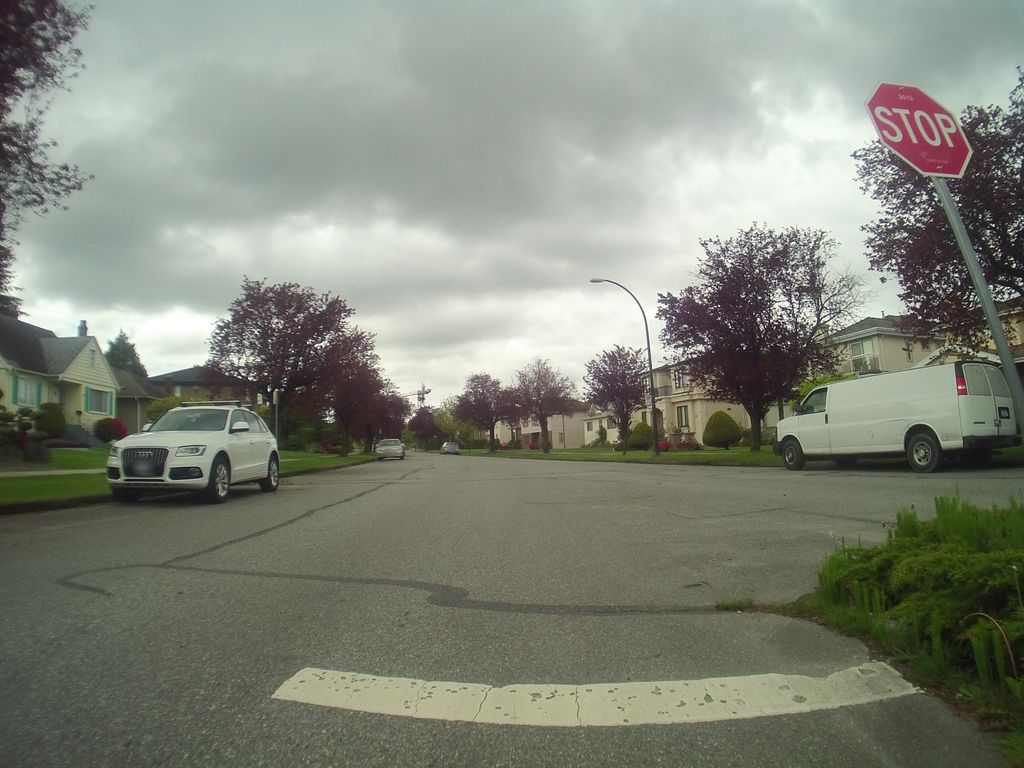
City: vancouver